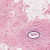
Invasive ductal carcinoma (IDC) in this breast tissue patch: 0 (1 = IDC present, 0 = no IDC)